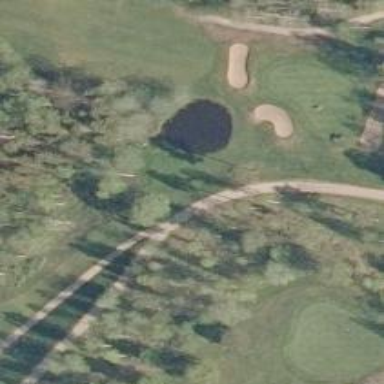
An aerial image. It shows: Path for both road and golf.